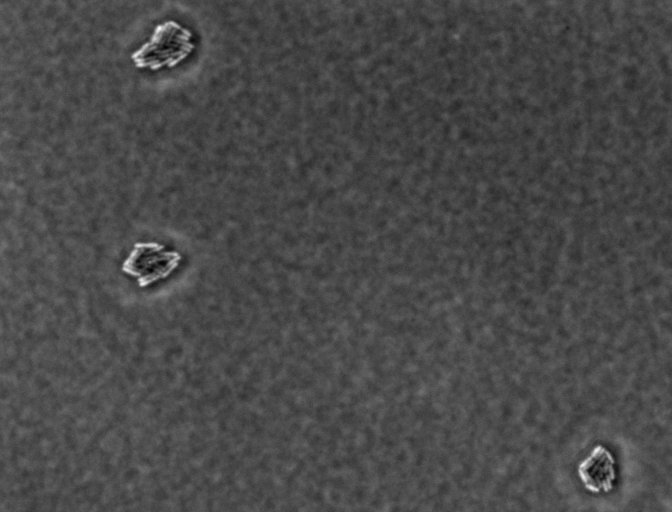
Phase contrast microscopy, 60x objective, 3 h incubation